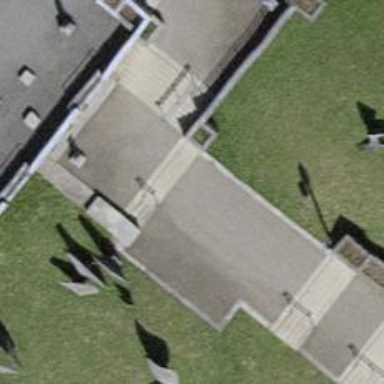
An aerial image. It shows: Set of concrete steps.